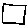
Label: square